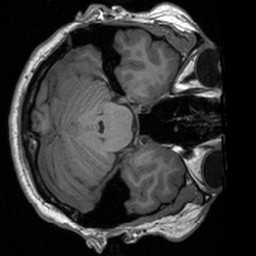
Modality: T1w
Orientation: axial
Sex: male
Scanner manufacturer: siemens
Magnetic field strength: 3 T
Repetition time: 1.9 s
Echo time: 0.00226 s